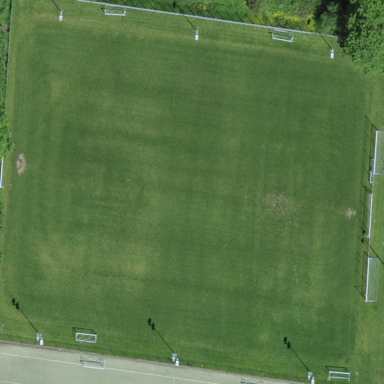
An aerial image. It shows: Soccer pitch for leisureland activities.